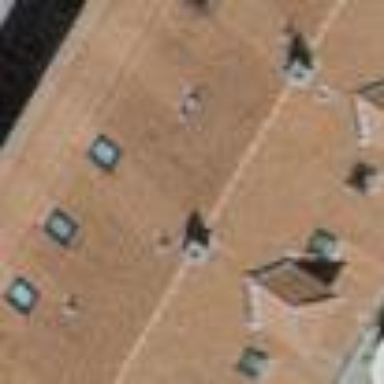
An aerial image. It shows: Residential building with gabled roof made of maroon roof tiles. The roof is oriented across the building.